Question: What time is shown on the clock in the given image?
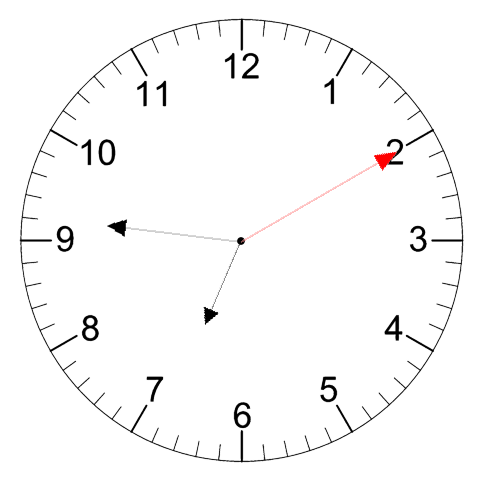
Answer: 06:46:10